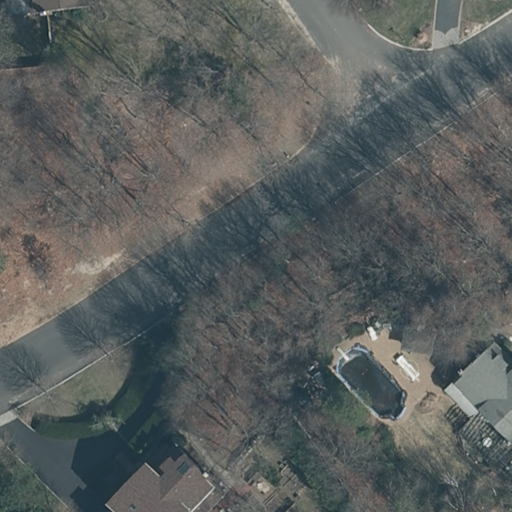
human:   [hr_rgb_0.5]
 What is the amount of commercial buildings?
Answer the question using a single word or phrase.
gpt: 0

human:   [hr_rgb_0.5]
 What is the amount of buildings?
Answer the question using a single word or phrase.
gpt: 3

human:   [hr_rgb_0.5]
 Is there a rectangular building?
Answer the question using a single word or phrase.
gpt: yes

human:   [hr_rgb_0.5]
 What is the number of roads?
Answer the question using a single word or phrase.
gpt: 2

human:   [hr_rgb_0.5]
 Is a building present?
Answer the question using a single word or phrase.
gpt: yes

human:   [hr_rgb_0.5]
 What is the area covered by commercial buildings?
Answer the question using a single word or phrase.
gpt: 0m2

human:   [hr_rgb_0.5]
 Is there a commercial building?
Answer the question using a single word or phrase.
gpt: no

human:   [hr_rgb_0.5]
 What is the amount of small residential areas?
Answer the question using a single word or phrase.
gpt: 0

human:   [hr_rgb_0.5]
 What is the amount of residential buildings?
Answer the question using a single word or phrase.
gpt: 3

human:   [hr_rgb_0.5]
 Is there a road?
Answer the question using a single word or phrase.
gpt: yes

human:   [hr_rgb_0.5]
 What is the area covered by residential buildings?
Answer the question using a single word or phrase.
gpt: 437m2

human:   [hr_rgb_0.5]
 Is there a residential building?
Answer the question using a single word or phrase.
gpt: yes

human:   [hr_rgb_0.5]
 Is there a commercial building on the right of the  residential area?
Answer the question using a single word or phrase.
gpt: no

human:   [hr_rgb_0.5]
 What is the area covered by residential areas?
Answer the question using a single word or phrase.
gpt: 10639m2

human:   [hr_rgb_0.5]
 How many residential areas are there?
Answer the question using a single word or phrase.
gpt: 1

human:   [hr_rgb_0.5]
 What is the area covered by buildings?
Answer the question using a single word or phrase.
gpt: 437m2

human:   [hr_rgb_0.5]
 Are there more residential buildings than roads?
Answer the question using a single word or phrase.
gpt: yes

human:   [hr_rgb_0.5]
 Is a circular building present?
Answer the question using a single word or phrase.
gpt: no

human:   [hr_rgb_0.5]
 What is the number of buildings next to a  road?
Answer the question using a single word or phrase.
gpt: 3

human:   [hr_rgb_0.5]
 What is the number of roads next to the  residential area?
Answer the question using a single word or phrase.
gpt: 2

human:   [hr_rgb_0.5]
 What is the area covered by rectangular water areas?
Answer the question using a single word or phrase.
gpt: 0m2

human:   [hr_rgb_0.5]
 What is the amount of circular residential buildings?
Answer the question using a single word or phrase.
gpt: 0

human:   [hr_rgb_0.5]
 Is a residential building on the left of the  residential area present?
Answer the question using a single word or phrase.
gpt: yes

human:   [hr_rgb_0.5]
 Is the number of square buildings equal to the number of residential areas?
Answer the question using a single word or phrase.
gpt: no

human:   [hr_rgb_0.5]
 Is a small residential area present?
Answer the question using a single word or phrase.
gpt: no

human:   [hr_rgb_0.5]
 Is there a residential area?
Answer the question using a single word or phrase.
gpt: yes

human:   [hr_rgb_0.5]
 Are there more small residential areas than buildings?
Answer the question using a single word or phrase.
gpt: no

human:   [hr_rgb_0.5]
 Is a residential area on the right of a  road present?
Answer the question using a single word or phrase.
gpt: no

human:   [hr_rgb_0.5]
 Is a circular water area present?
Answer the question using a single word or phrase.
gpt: no

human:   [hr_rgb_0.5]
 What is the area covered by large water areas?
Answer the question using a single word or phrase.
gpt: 0m2

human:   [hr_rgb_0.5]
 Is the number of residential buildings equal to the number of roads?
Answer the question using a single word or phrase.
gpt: no

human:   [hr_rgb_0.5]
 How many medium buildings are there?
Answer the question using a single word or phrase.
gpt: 2

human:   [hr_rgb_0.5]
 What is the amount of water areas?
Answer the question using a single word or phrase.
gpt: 0

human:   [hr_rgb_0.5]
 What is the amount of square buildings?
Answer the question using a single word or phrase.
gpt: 0

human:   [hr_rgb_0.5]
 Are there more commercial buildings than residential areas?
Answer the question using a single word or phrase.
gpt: no

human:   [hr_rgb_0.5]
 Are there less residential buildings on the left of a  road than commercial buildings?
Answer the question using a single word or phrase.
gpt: no

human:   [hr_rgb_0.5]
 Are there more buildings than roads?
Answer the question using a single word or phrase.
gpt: yes

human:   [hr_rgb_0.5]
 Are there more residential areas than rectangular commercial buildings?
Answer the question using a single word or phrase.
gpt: yes

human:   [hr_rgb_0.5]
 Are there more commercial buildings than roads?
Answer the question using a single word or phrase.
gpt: no

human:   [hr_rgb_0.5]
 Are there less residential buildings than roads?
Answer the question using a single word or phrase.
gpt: no

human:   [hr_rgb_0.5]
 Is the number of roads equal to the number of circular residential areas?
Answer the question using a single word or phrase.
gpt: no

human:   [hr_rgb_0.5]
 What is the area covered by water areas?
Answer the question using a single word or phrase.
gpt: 0m2

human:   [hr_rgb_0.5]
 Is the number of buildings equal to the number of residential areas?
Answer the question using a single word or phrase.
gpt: no

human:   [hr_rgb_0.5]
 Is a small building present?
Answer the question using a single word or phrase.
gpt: yes

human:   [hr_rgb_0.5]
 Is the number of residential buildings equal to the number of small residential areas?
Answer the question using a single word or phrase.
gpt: no

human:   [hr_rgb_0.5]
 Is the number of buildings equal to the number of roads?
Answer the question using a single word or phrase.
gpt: no

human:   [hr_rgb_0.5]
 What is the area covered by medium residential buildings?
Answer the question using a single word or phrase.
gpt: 397m2

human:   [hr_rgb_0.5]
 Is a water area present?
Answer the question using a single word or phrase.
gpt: no

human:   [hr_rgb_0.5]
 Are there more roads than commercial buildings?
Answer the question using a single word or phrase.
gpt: yes

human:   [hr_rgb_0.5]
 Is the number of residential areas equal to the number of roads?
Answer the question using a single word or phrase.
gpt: no

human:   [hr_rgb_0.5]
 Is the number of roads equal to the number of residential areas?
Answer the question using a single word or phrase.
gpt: no

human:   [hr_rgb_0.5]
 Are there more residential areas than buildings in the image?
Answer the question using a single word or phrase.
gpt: no

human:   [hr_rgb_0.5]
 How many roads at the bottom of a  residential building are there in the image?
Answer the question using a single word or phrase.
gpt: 1

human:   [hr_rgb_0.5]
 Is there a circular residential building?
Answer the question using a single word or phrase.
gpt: no

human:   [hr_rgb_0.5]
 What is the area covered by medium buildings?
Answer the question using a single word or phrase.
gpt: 397m2

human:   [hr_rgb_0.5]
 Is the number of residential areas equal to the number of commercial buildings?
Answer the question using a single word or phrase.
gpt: no

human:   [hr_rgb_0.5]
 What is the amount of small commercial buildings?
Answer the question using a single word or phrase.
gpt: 0

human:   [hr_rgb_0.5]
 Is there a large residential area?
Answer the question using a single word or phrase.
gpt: yes

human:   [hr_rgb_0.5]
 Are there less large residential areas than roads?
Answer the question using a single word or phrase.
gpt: yes

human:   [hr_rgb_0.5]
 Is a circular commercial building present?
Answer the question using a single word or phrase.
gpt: no

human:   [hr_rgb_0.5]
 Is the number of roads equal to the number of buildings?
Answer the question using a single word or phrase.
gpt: no

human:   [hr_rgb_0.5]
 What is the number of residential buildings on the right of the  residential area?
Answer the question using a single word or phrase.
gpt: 1

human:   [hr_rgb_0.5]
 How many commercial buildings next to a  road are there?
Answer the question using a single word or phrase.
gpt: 0

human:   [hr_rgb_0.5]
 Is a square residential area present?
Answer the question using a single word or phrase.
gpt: no